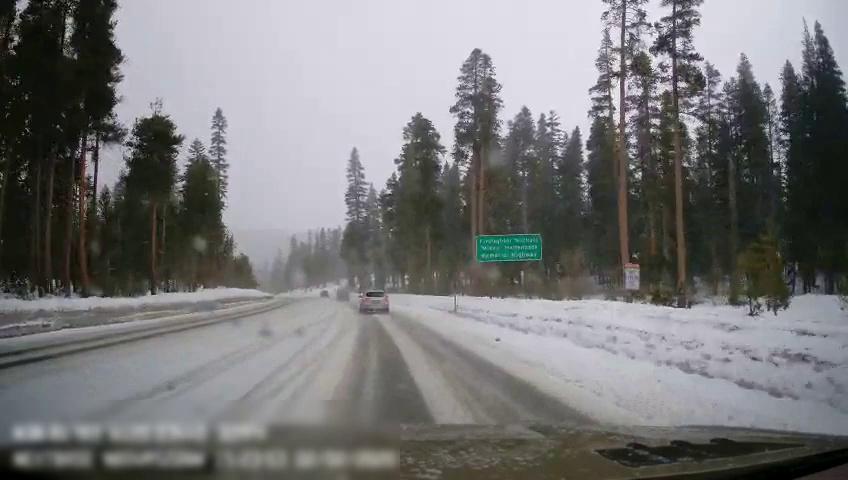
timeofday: Day
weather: Snowy
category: Drivable Space
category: Vehicles | SUV
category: Traffic | Signs
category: Traffic | Signs